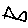
Label: triangle